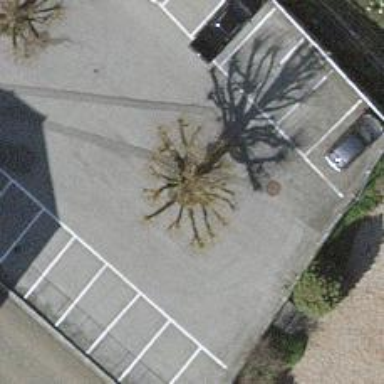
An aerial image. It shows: Beautiful tree in nature.